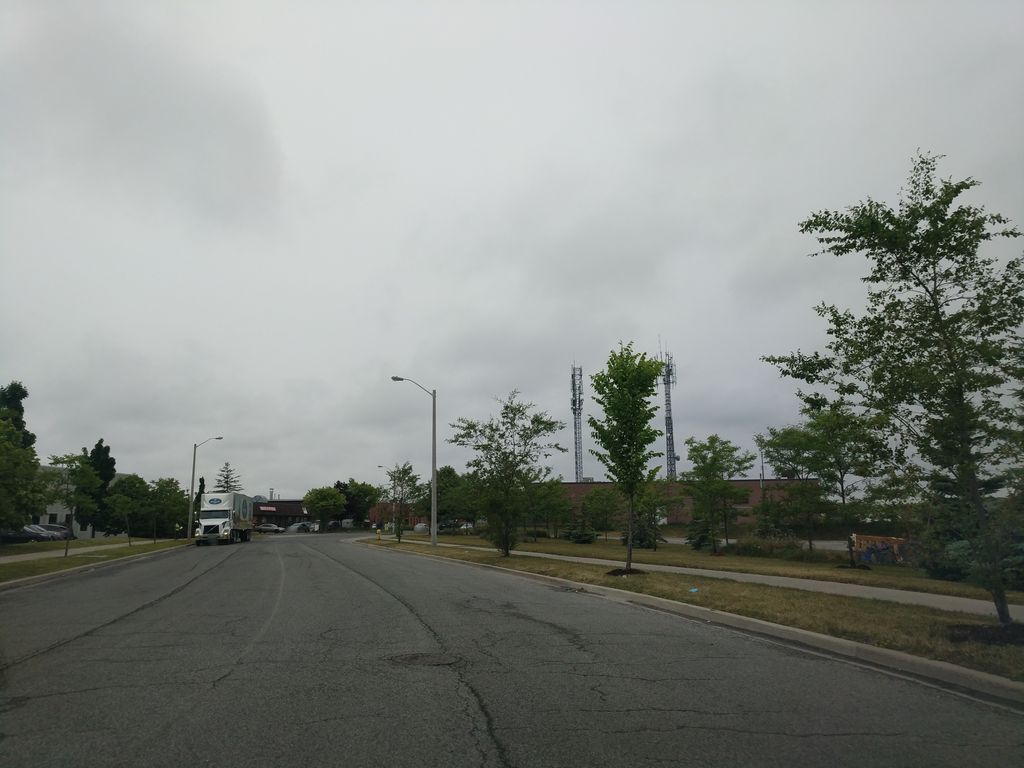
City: toronto